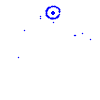
Particle: proton